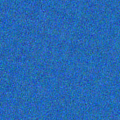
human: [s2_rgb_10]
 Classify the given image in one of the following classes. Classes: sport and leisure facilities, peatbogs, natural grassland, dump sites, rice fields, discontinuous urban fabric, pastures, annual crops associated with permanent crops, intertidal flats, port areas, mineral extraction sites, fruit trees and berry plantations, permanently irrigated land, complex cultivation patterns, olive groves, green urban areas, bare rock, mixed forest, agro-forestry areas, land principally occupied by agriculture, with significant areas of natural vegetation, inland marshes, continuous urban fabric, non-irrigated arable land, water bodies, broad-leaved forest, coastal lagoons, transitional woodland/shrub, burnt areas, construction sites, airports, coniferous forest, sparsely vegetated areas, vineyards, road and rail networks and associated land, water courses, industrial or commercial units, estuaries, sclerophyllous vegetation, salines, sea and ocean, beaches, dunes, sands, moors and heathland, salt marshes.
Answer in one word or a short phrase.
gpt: sea and ocean